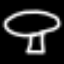
Label: mushroom